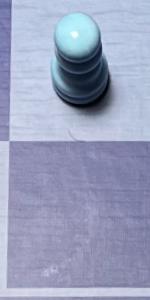
Label: Empty